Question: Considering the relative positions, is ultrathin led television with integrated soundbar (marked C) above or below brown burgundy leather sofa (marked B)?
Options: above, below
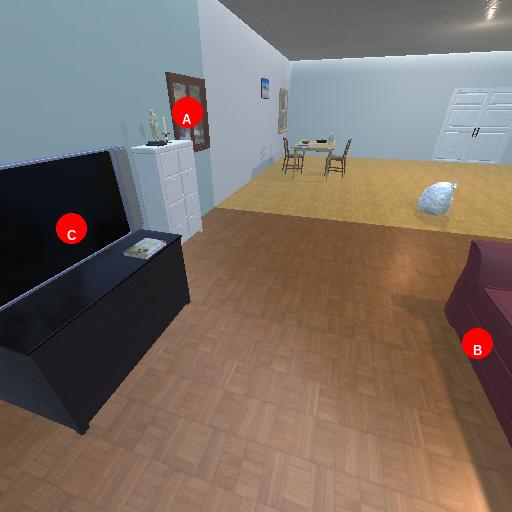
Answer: above